Interaction volume radius: 10 \u00c5
Interaction volume height: 15 \u00c5
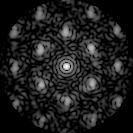
Disorder parameter: 0.4248